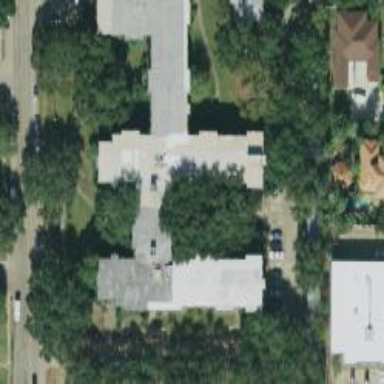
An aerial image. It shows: Nursing home.